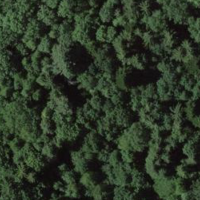
EUNIS habitat code: 41
Species observed at this site:
Adoxa moschatellina